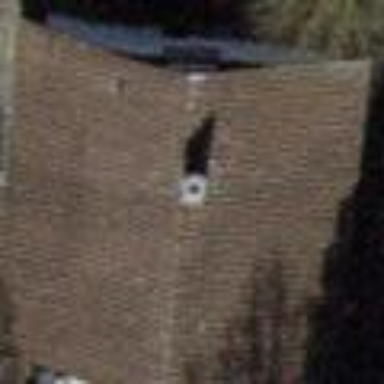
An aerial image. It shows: Gabled roofed house.